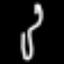
Label: fork